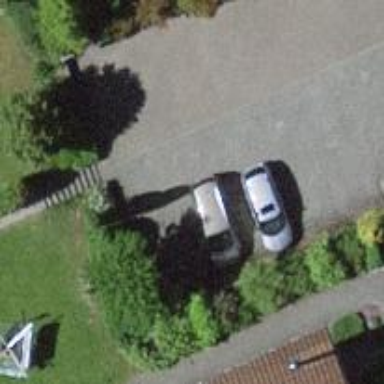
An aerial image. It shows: Gravel footway.